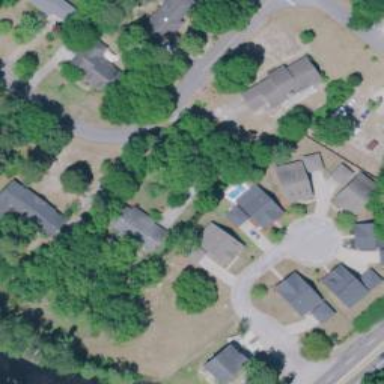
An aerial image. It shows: Residential area consisting of single-family homes in subdivision.